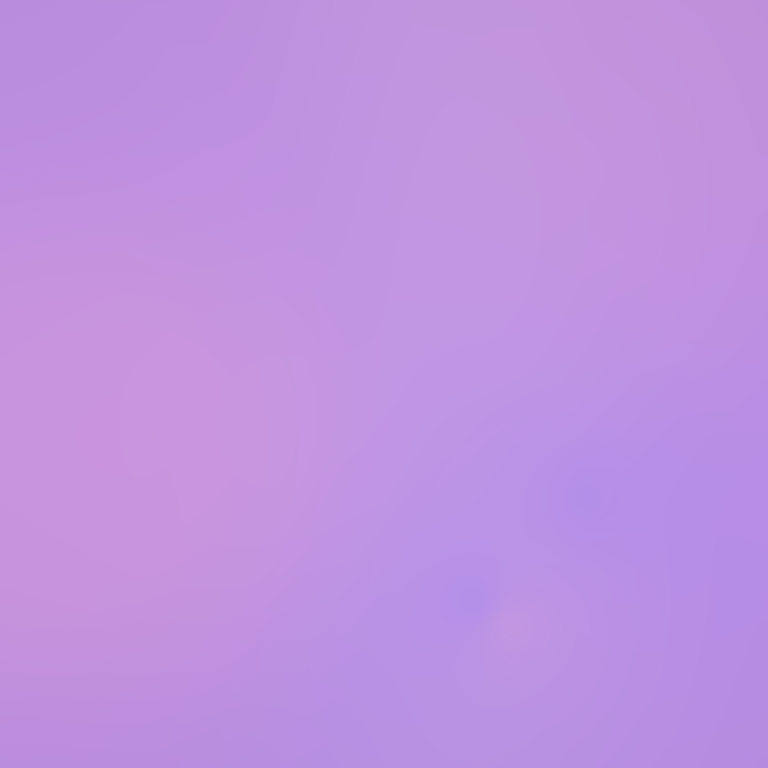
Abstract light effect, smooth gradient from soft lavender to light pink, serene atmosphere, diffuse glow, no room, no furniture, no objects.